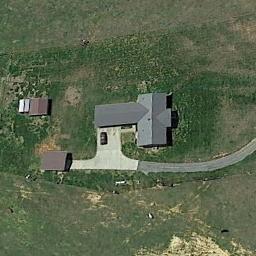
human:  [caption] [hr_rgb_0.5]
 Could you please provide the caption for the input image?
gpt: There are several houses on the grass, And behind them are lush woods .

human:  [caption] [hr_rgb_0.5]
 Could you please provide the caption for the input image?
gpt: The sparse residential is on the grass next to a walkway .

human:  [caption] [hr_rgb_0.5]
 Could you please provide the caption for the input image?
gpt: There is a road next to the sparse residential .

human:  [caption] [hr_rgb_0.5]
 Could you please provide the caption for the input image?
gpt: There are several houses of different sizes in a sparse residential area surrounded by grass and a road .

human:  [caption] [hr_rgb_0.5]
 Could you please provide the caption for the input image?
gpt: A sparse residential area with three buildings on the green meadow .